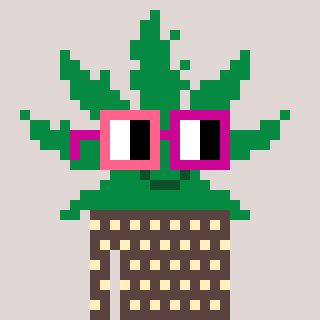
a pixel art character with square pink and red glasses, a weed-shaped head and a darkbrown-colored body on a warm background